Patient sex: M
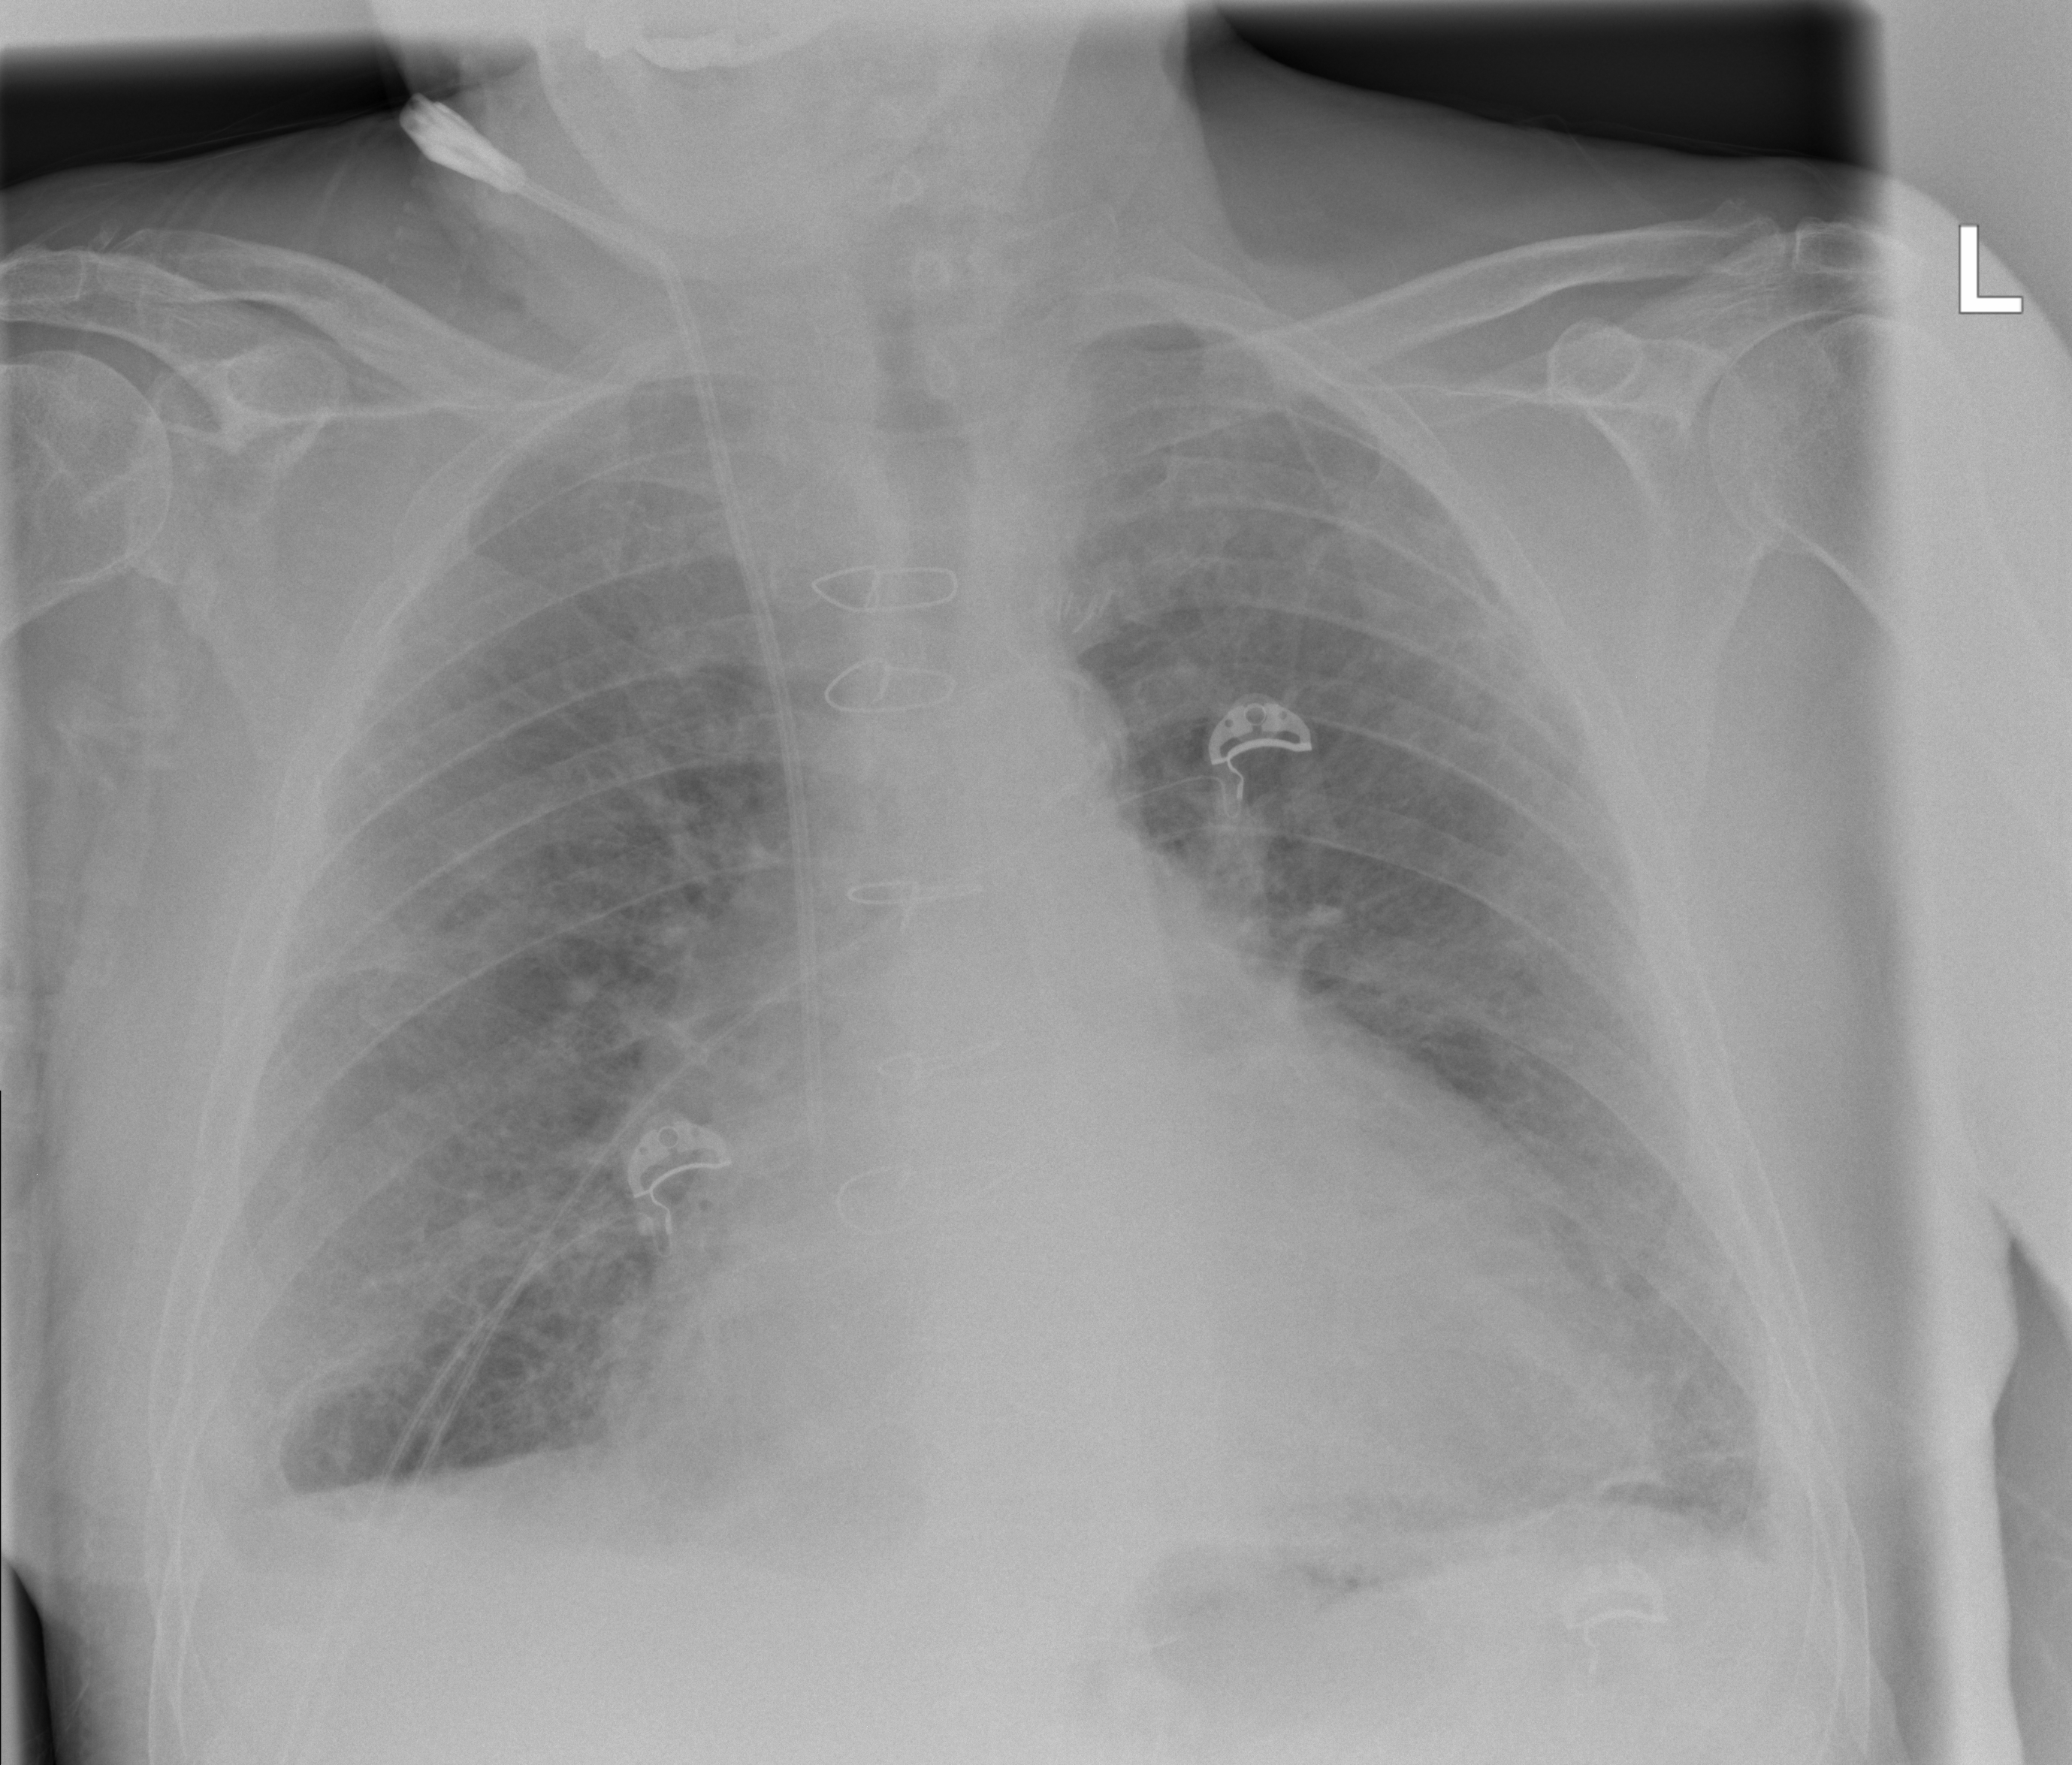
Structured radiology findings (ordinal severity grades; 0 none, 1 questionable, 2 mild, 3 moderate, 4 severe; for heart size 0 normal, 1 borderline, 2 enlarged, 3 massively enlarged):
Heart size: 2
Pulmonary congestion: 2
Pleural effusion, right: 2
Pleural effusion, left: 2
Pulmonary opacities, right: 0
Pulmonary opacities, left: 0
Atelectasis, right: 2
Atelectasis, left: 2